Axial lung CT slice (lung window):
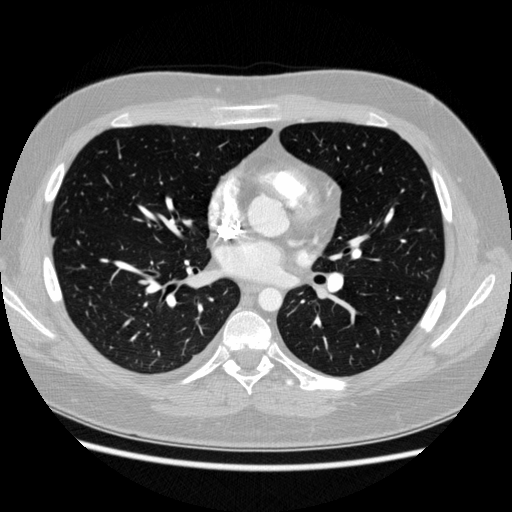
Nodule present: no